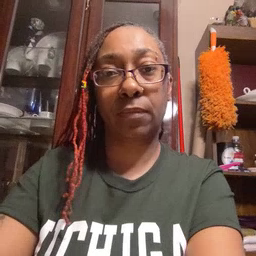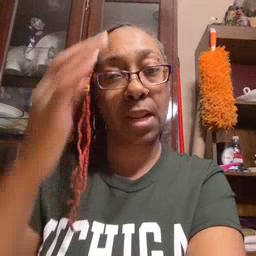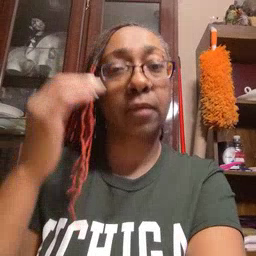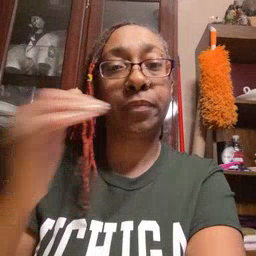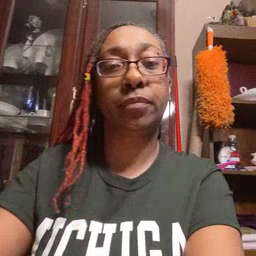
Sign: head